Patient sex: M
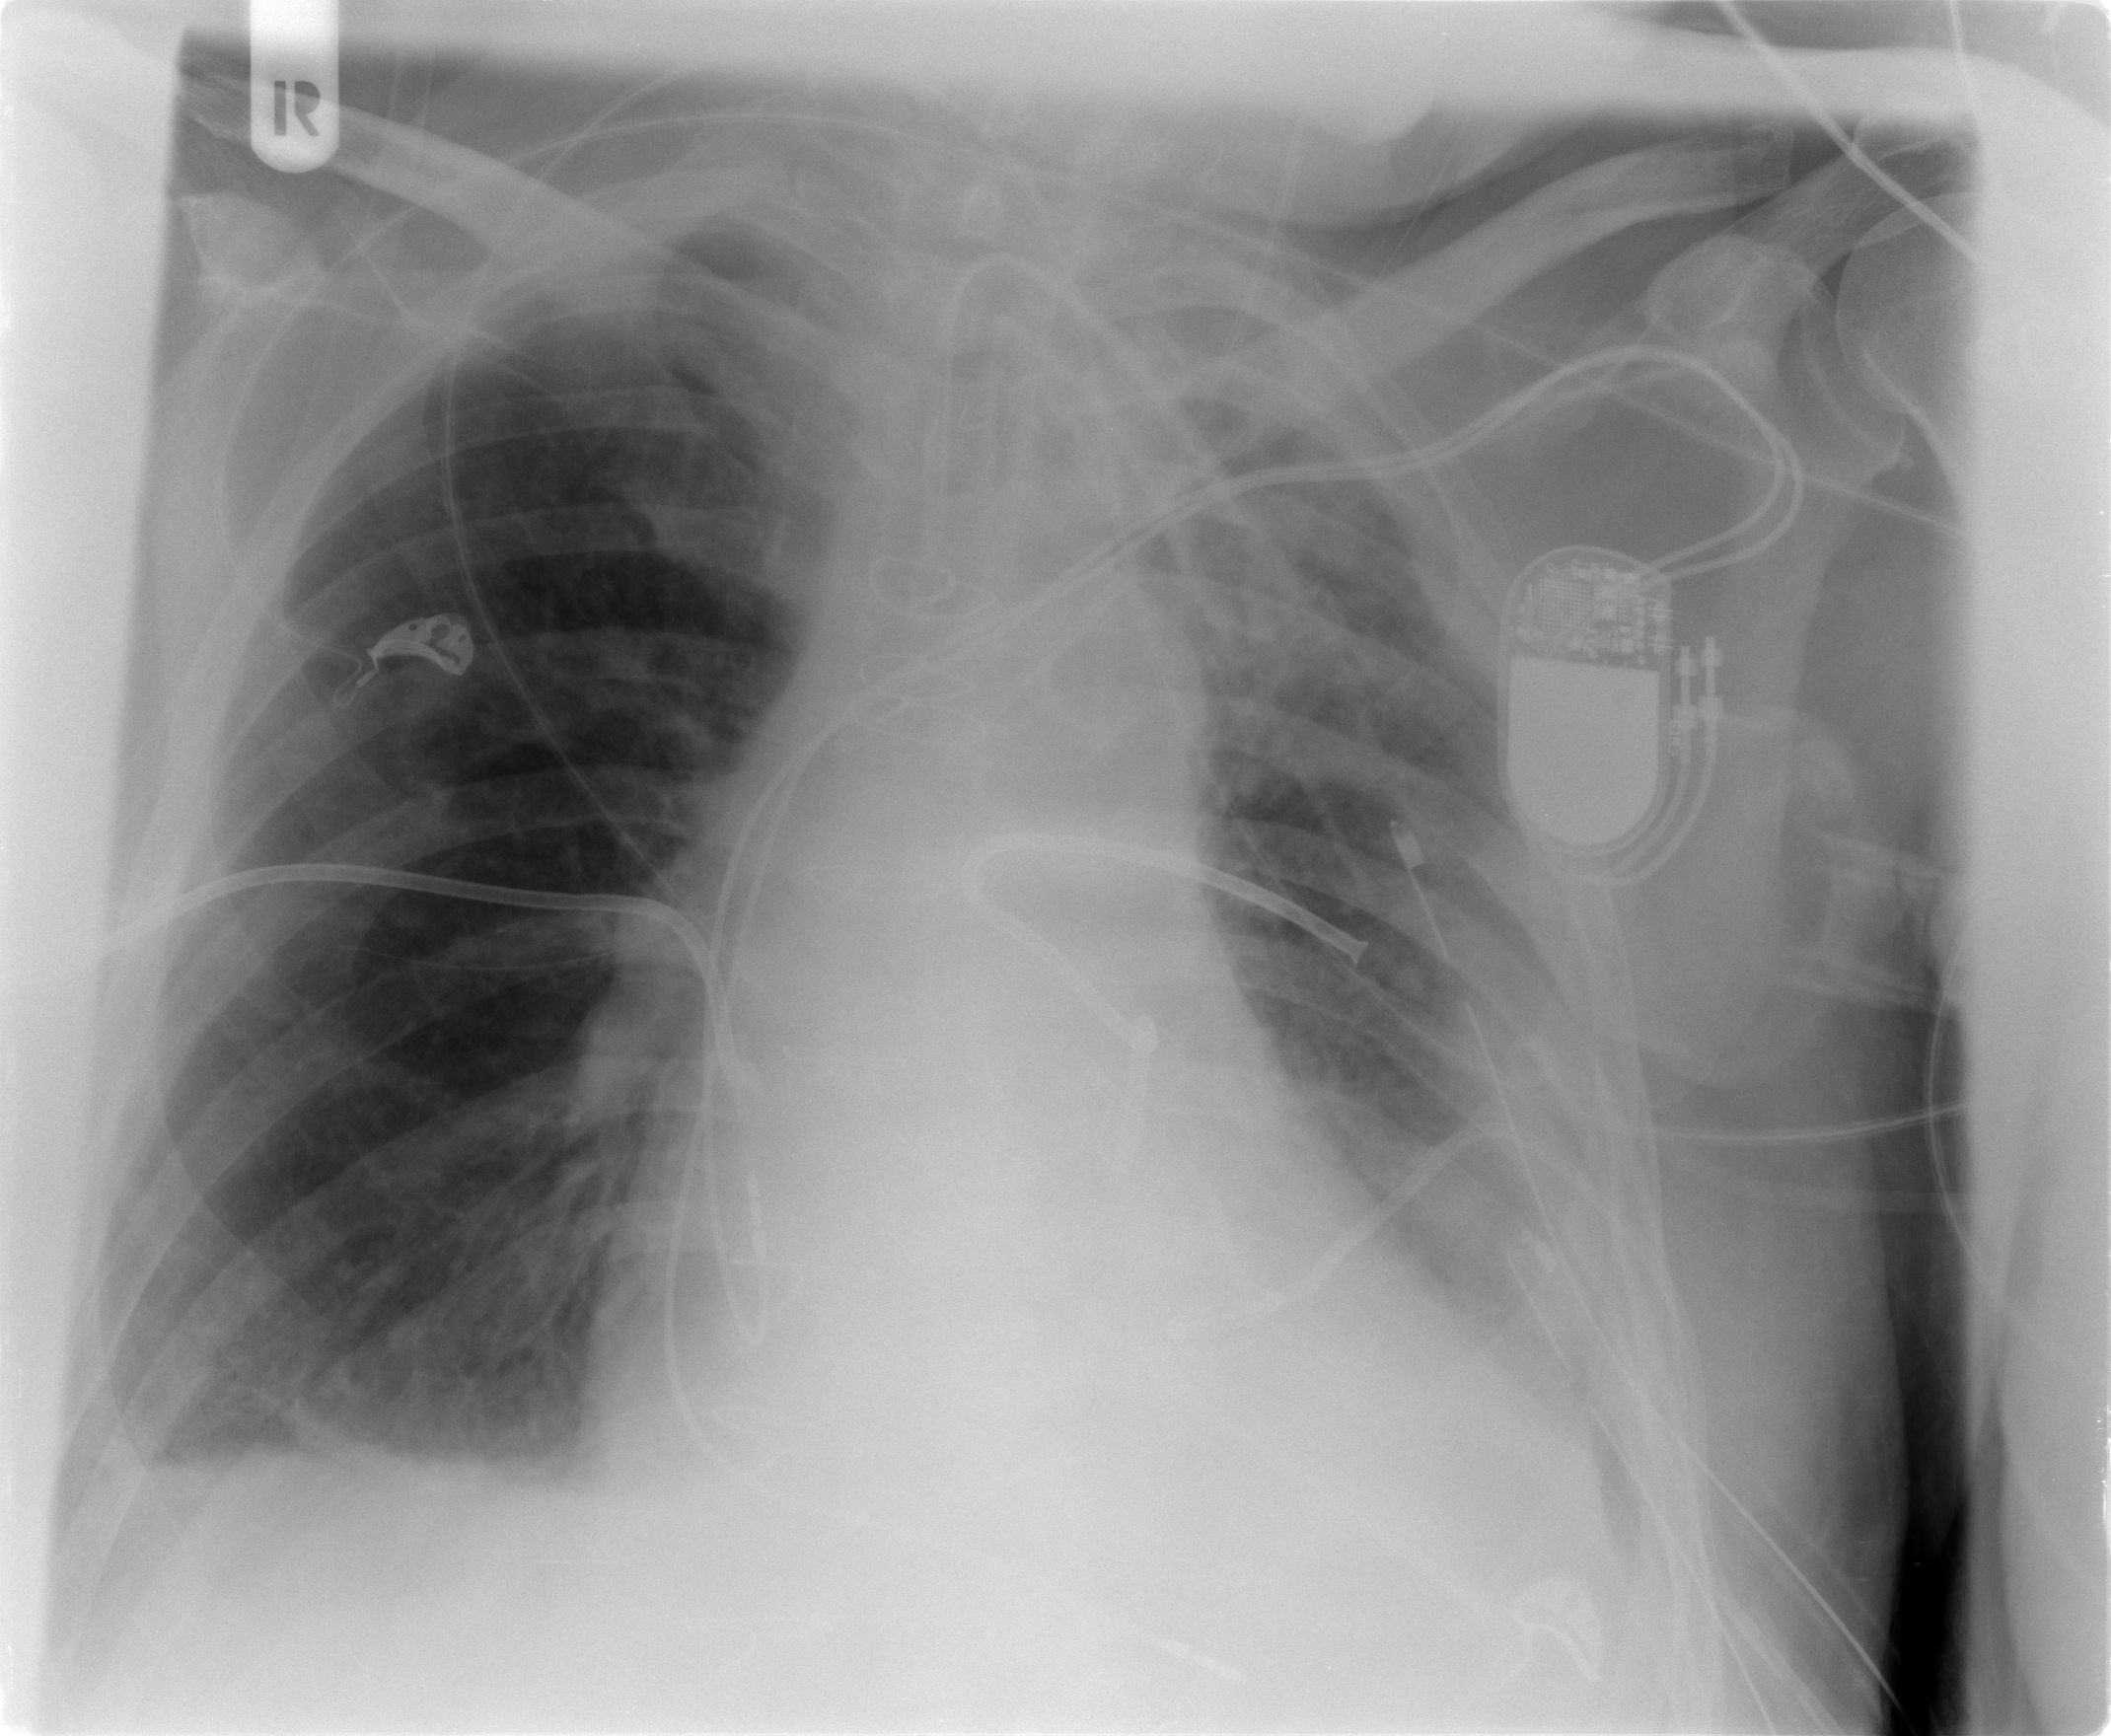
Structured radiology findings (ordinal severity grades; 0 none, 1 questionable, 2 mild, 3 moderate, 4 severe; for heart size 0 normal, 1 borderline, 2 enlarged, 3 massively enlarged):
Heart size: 0
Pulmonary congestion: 0
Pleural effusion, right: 0
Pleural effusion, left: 3
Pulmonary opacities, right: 0
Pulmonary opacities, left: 0
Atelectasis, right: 1
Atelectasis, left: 3